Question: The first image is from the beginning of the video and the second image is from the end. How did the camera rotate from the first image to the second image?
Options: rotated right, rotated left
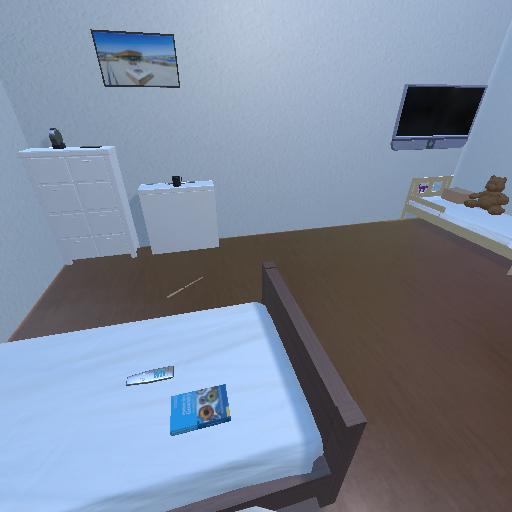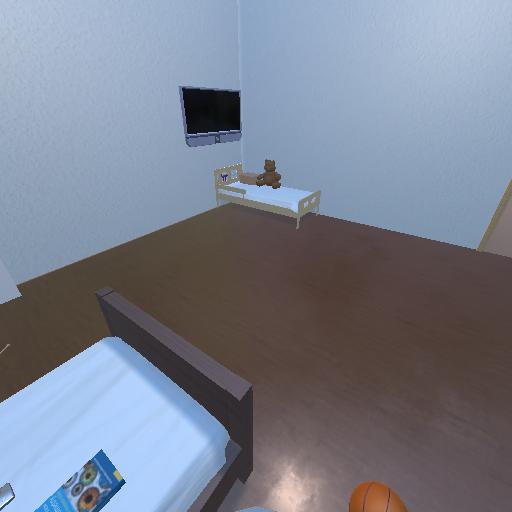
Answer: rotated right